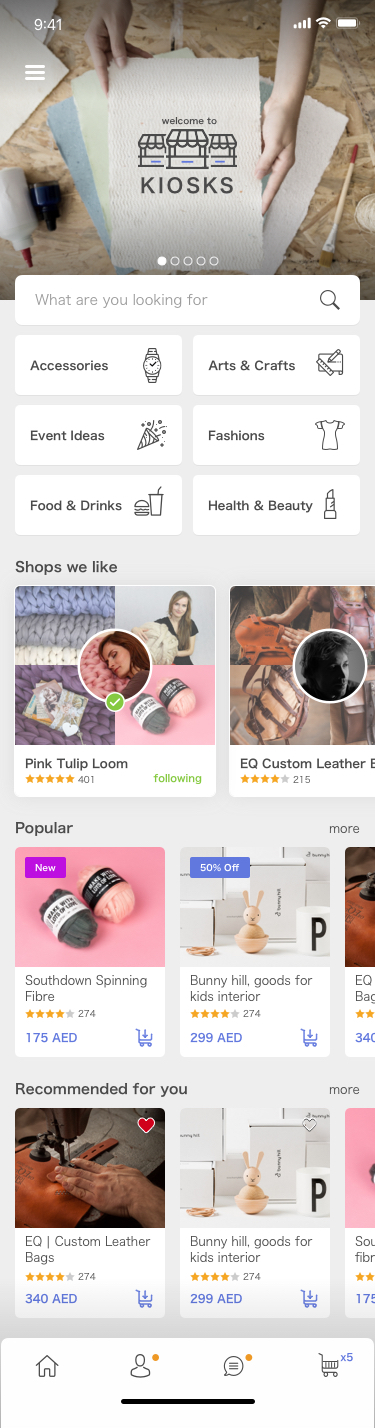
Text in this UI design:
Southdown spinning fibre 100g ..
175 AED
Bunny hill, goods for kids interior
299 AED
EQ | Custom Leather Bags
340 AED
Recommended for you
more
EQ | Custom Leather Bags
340 AED
Popular
more
Accessories
Event Ideas
Food & Drinks
Arts & Crafts
Fashions
Health & Beauty
What are you looking for
215
EQ Custom Leather Bag
following
401
Pink Tulip Loom
Shops we like
KIOSKS
welcome to